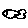
Label: fish